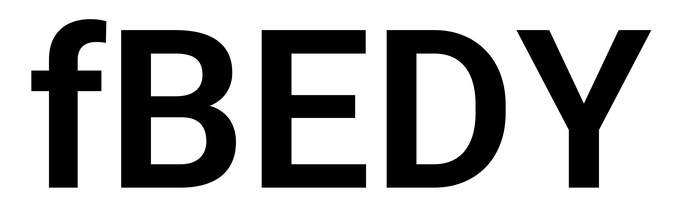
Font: Roboto_SemiBold